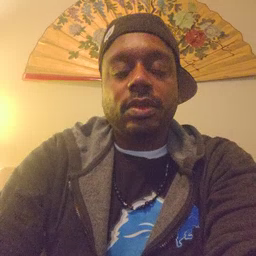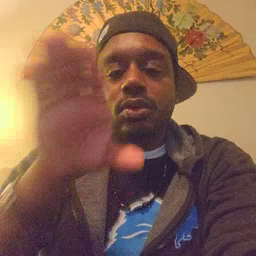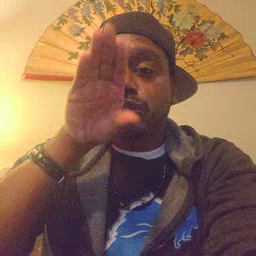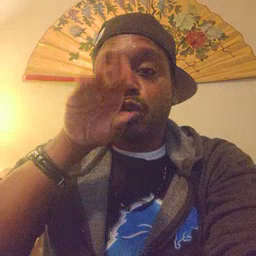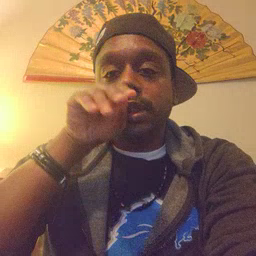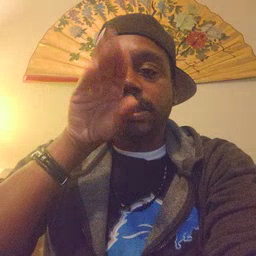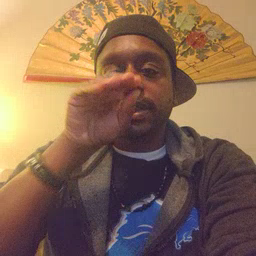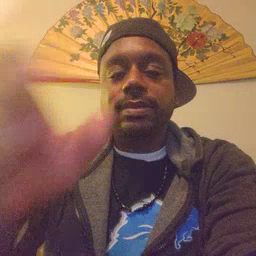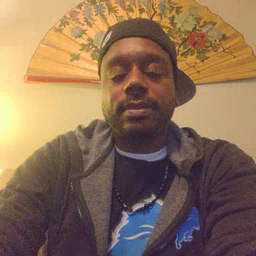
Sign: goose